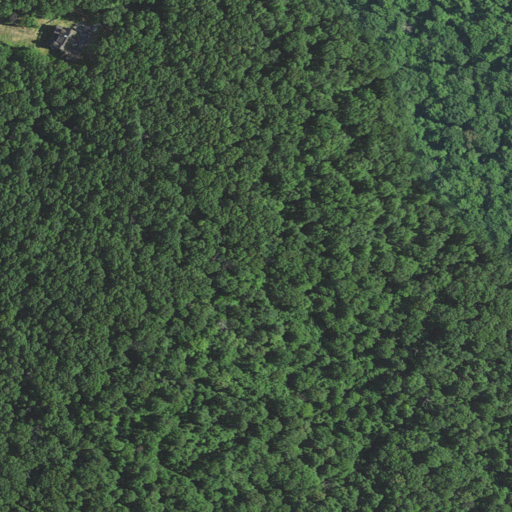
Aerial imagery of mountain in Virginia named Jefferson Mountain containing deciduous forest and mixed forest